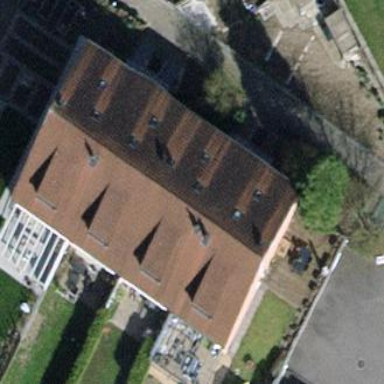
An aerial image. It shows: Building.